Field crop: maize
Growth stage: 2
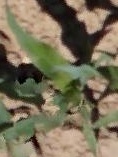
Species: maize